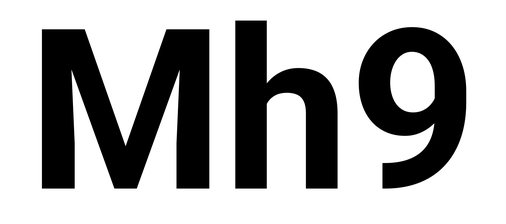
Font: Roboto_Bold